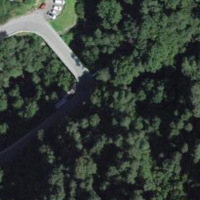
EUNIS habitat code: 44
Species observed at this site:
Impatiens balfourii